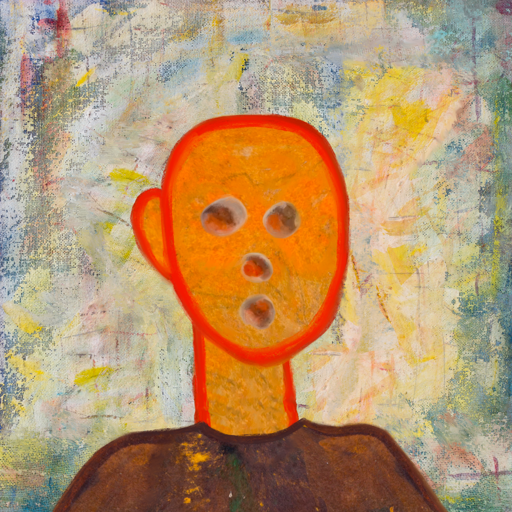
Background: Irani, Head And Neck Front: Sisters, Face Front: Rupkatha, Bust: Comrade, Hair Front: Blank, Head Accessory: Blank, Second Necklace: Blank, Necklace: Blank, Baby: Blank